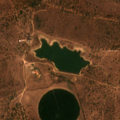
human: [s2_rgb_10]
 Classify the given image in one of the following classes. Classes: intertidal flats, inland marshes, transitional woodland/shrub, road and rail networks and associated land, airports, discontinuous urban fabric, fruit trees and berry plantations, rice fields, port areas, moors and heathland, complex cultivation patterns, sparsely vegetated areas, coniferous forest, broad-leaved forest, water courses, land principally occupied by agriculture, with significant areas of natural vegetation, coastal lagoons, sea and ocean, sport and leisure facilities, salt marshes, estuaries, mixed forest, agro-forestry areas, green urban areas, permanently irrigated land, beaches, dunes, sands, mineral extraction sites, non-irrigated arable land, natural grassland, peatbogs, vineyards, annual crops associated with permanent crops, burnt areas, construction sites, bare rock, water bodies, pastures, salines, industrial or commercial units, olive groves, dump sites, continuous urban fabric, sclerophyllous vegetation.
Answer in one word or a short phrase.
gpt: non-irrigated arable land, permanently irrigated land, complex cultivation patterns, agro-forestry areas